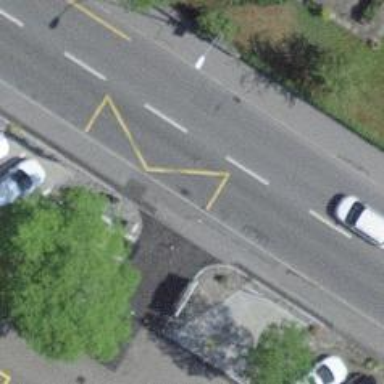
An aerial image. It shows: Public transport stop position.